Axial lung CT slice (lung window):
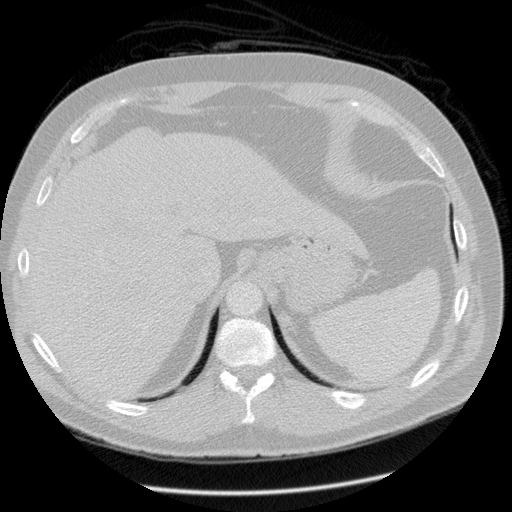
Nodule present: no